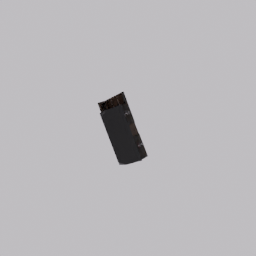
Label: architecture